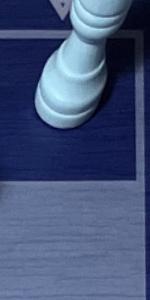
Label: Empty